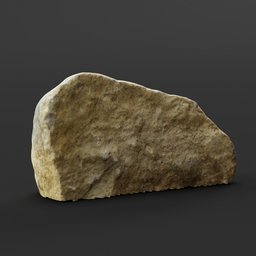
Label: nature